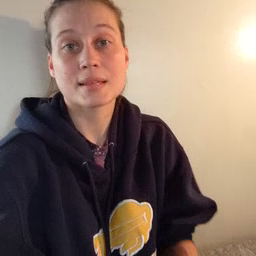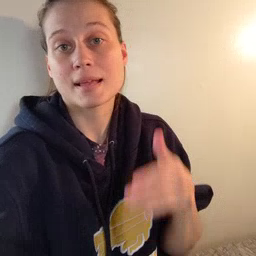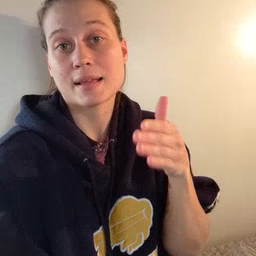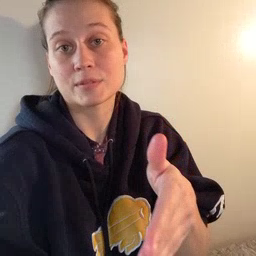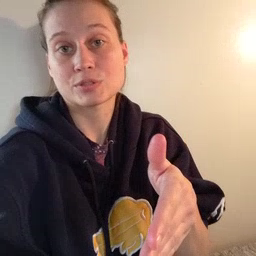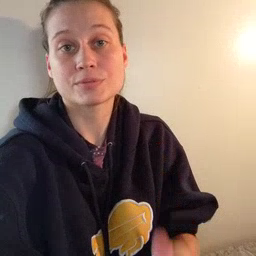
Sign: after